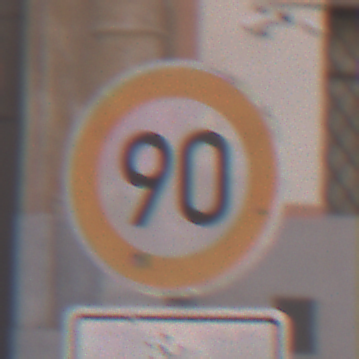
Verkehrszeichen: Geschwindigkeit90
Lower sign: Entfernungsangaben2
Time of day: MorningAfternoon
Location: Outdoor (Urban)
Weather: PartlyCloudy
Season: NotSpecified
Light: Natural